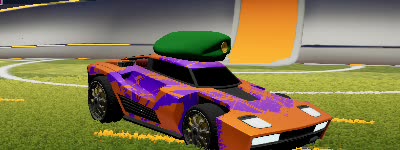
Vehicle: breakout